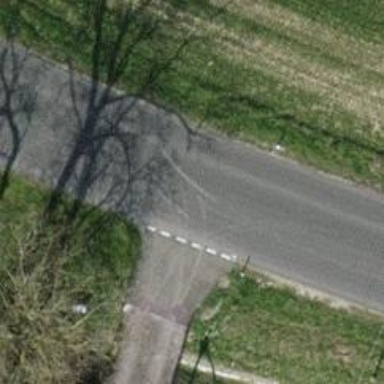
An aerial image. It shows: Tertiary road.